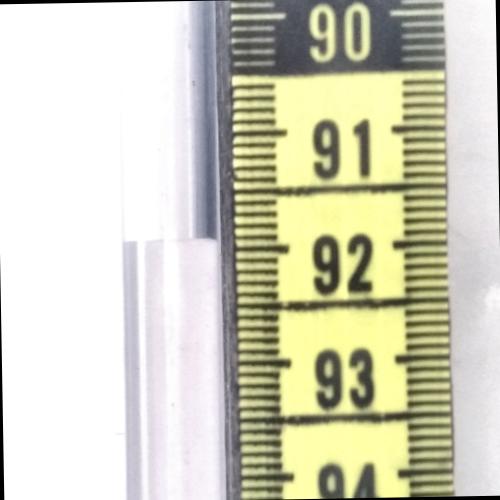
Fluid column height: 91.9 cm